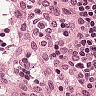
Metastatic tissue present: no